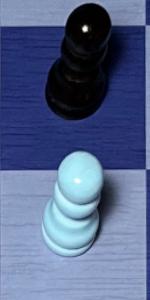
Label: Pawn_White